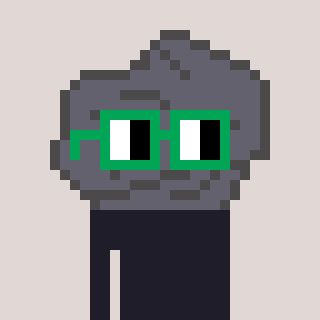
a pixel art character with square green glasses, a rock-shaped head and a teal-colored body on a warm background